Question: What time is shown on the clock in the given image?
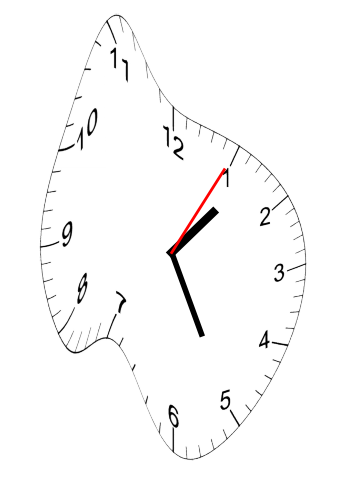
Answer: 01:25:05